Field crop: tomato
Growth stage: 1
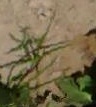
Species: cyperus